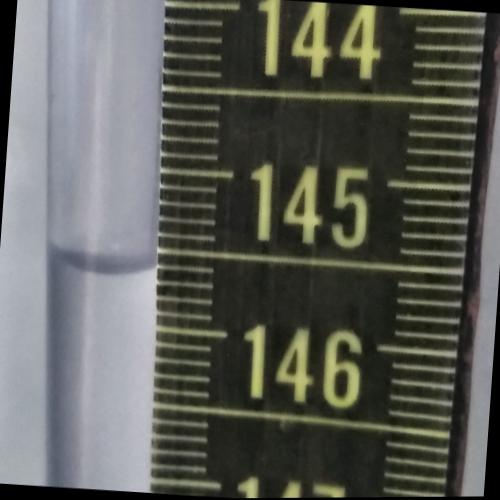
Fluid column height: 145.6 cm